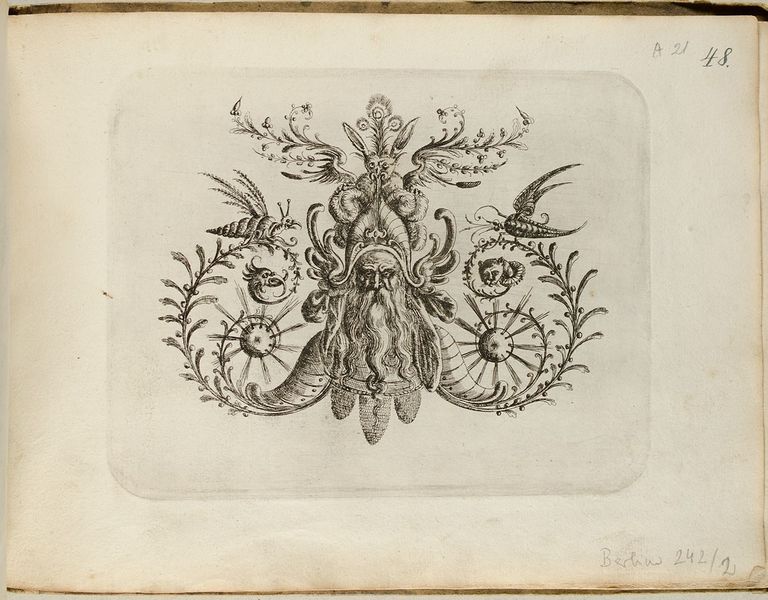
Titel: Groteskes Ornament mit Knorpelwerk, Blatt aus dem 'Neuw Grotteßken Buch'
Künstler: Christoph Jamnitzer
Standort: Hamburg
Institution: Museum für Kunst und Gewerbe Hamburg
Schlagwörter: mann, ornament, bart, sonne, fliegen, maus, papier, grafik, graphik, rad, symmetrie, ornamente, fotografie, photographie, panzer, druckgraphik, druckgrafik, radierung, stich, helm, gestalten, fabelwesen, historismus, muschel, insekt, ungeheuer, monster, fledermaus, groteske, bauschmuck, tiger, wasserzeichen, geischt, fabeltier, rankenwerk, fabeltiere, rankenornament, zwitterwesen, monstrum, knorpelwerk, reproduktionen, 2, 48, druckerzeugnisse, rüstung, ornamentstich, vorlageblätter, herhus, 242/2, a 21, 242